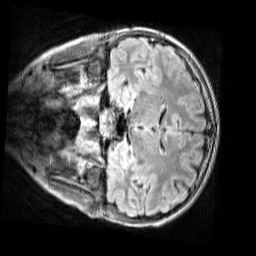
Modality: FLAIR
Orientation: coronal
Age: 13
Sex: male
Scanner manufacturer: siemens
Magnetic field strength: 3 T
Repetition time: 5 s
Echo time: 0.388 s